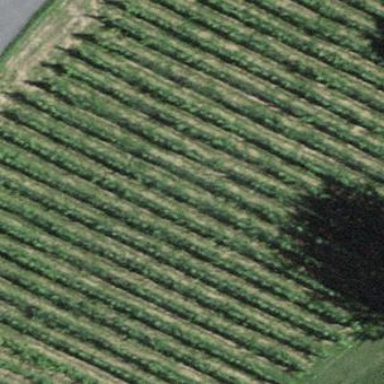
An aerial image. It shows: Beautiful vineyard in the countryside.